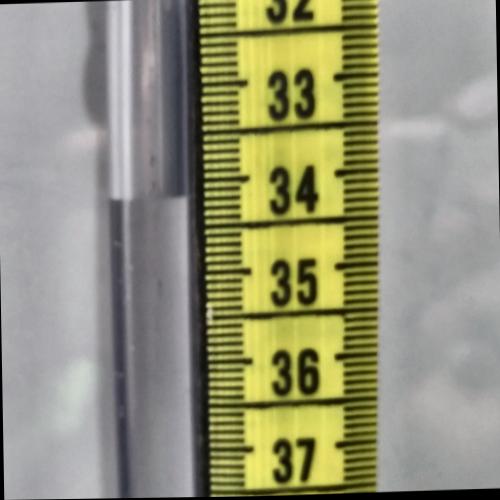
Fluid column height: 34.2 cm